Question: I am trying to insert labels into a proportional barchart: one label per segment, with as text the percentage of each segment. With the help of thothal I managed to do this:
'''
var1 <- factor(as.character(c(1,1,2,3,1,4,3,2,3,2,1,4,2,3,2,1,4,3,1,2)))
var2 <- factor(as.character(c(1,4,2,3,4,2,1,2,3,4,2,1,1,3,2,1,2,4,3,2)))
data <- data.frame(var1, var2)
dat <- ddply(data, .(var1), function(.) {
res <- cumsum(prop.table(table(factor(.$var2))))
data.frame(lab = names(res), y = c(res))
})
ggplot(data, aes(x = var1)) + geom_bar(aes(fill = var2), position = 'fill') +
geom_text(aes(label = lab, x = var1, y = y), data = dat)
'''
I would like to have for labels the percentage of each level, and not the level name.

Any help appreciated!
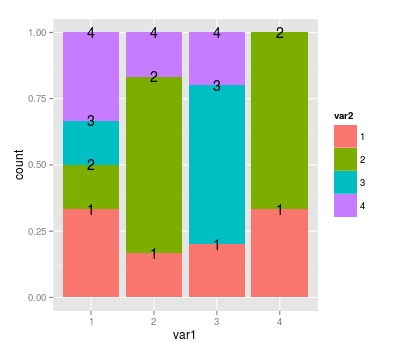
Answer: Another way to get non-cumulative percentage plus centering the labels, for future reference:
'''
dat <- ddply(data, .(var1), function(.) {
good <- prop.table(table(factor(.$var2)))
res <- cumsum(prop.table(table(factor(.$var2))))
data.frame(lab = names(res), y = c(res), good = good, pos = cumsum(good) - 0.5*good)
})
ggplot(data, aes(x = var1)) + geom_bar(aes(fill = var2), position = 'fill') +
geom_text(aes(label = round(good.Freq, 2), x = var1, y = pos.Freq), data = dat)
'''